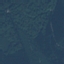
Land use / land cover class: Forest